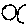
Label: moon